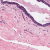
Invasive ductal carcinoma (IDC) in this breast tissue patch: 0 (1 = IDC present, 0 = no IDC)